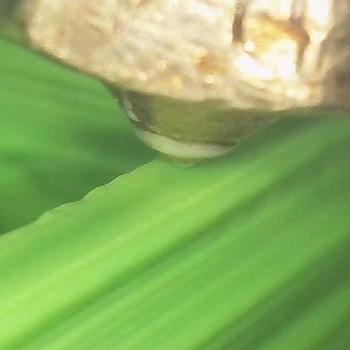
Flow rate: 42%